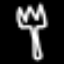
Label: fork